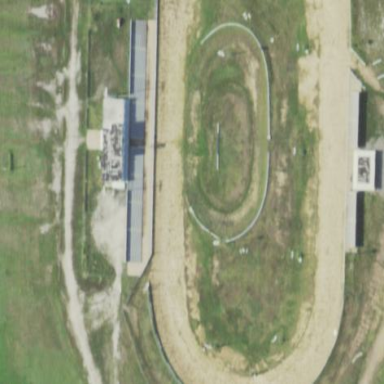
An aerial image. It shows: Motor sport raceway.